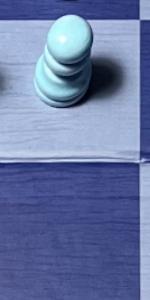
Label: Empty